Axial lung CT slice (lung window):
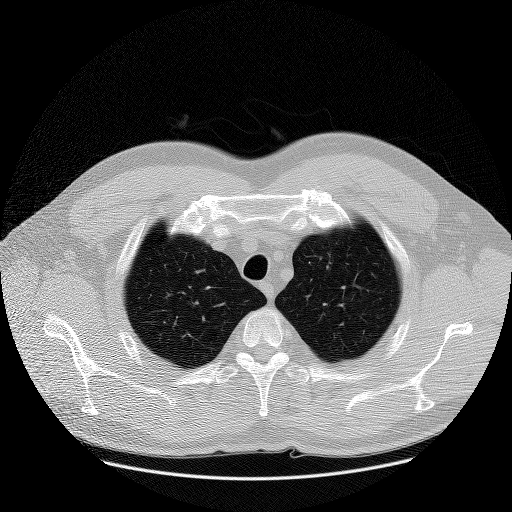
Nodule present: no